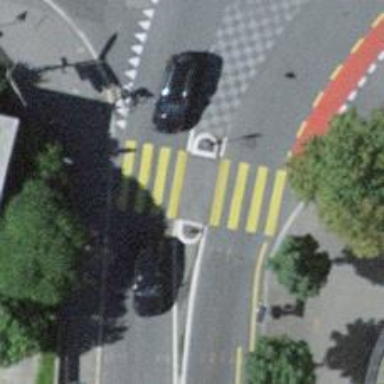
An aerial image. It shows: Footway on traffic island with asphalt surface.